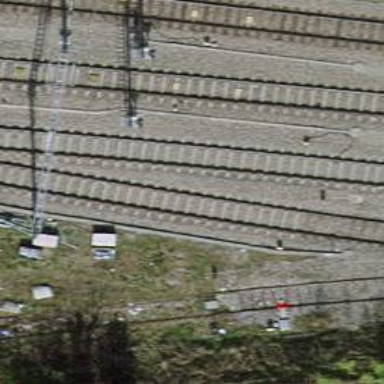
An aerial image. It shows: Single-track electrified railway service yard with contact line for trains.